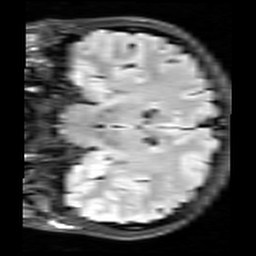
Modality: FLAIR
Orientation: coronal
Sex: female
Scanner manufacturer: siemens
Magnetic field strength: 3 T
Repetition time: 10 s
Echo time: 0.09 s